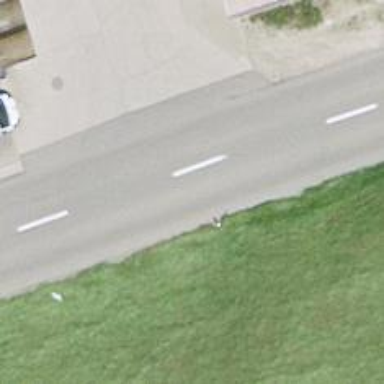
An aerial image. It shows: Tertiary road with asphalt surface.